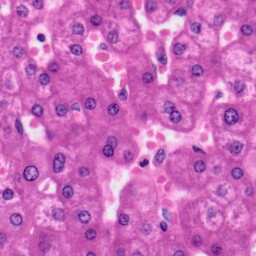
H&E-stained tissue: Liver